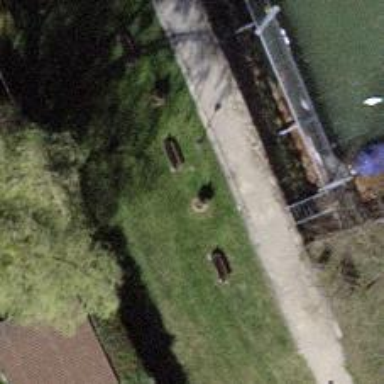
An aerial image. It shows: Brown bench.